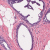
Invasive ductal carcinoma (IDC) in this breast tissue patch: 0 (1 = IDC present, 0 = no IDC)